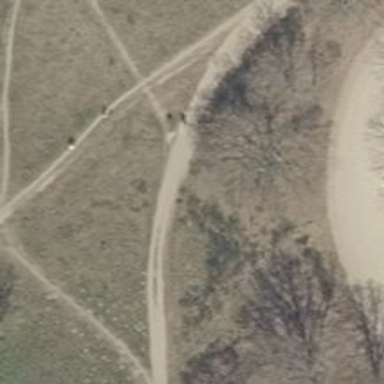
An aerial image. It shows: Ground path.